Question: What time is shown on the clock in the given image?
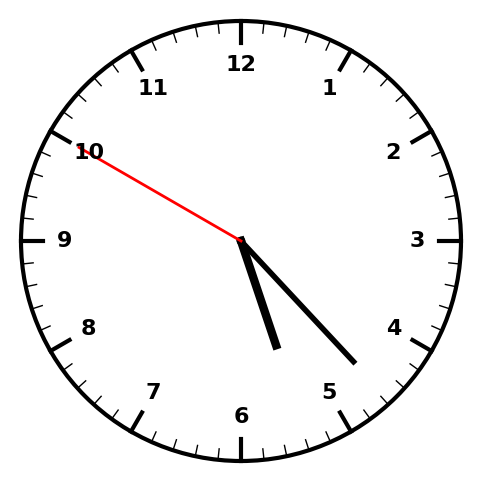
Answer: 05:22:50